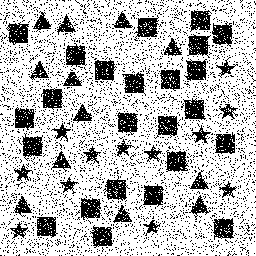
Squares: 24
Triangles: 12
Stars: 12
Total shapes: 48